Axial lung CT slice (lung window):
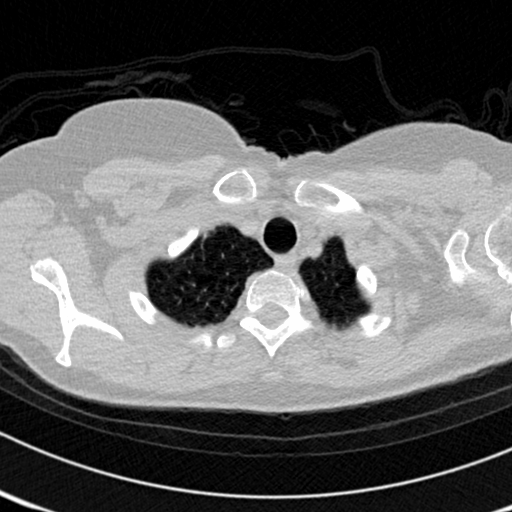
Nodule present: no